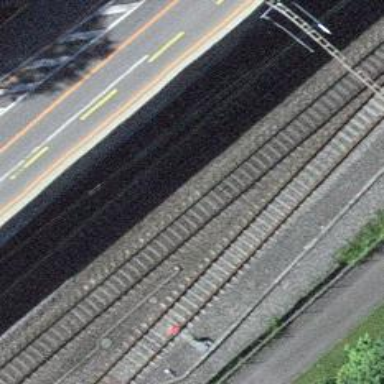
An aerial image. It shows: Railway switch.